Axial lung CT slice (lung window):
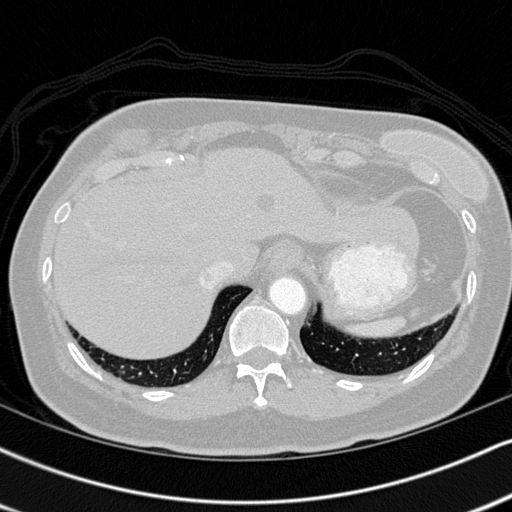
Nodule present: no